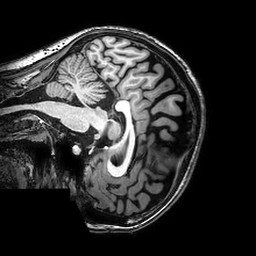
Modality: T1w
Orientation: sagittal
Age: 30
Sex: female
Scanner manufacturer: philips
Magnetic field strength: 3 T
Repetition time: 0.008351 s
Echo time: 0.00385 s